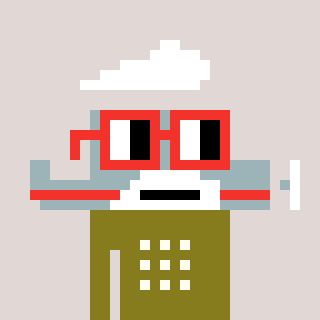
a pixel art character with square red glasses, a plane-shaped head and a gunk-colored body on a warm background